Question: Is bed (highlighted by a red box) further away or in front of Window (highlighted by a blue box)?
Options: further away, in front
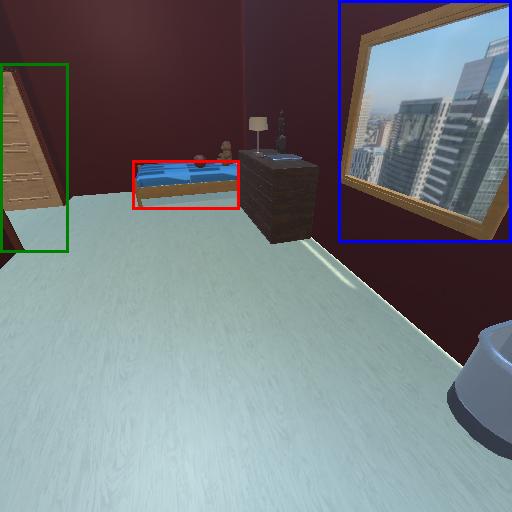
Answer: further away